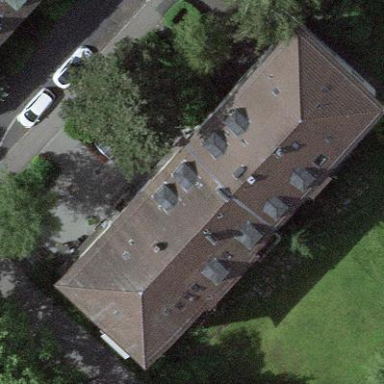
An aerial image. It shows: Hipped roof apartment building.